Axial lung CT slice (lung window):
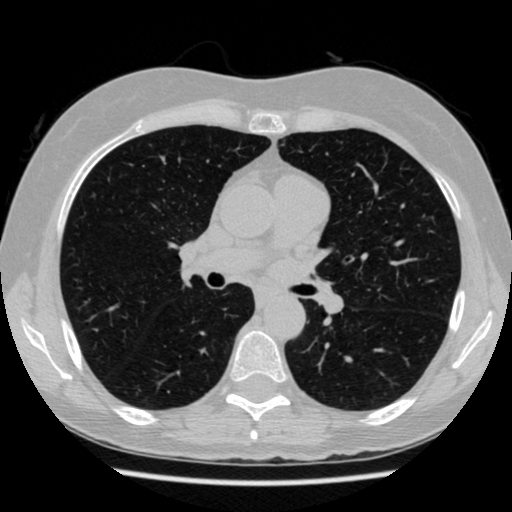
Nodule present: no